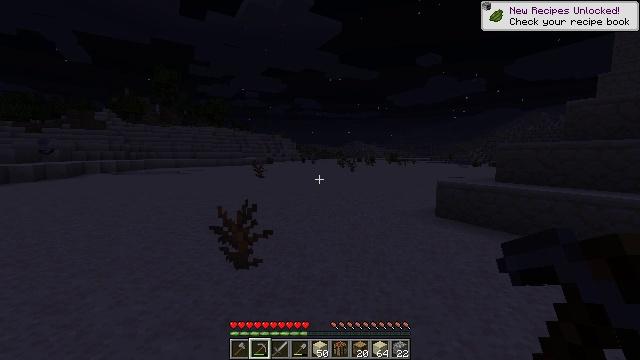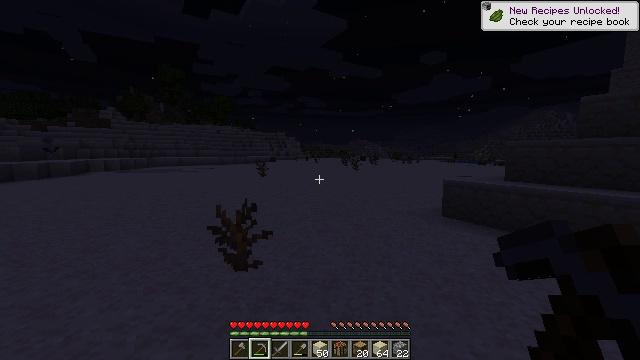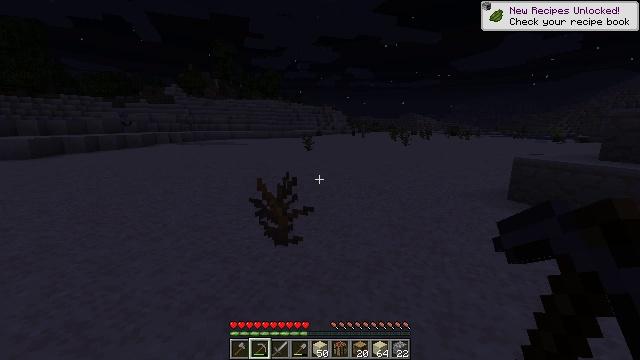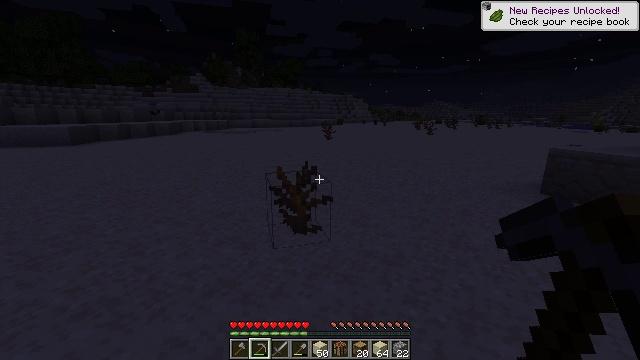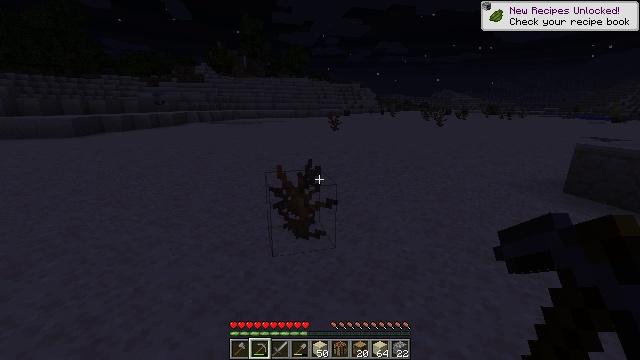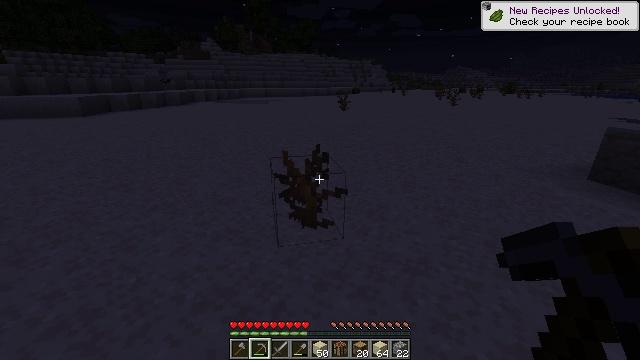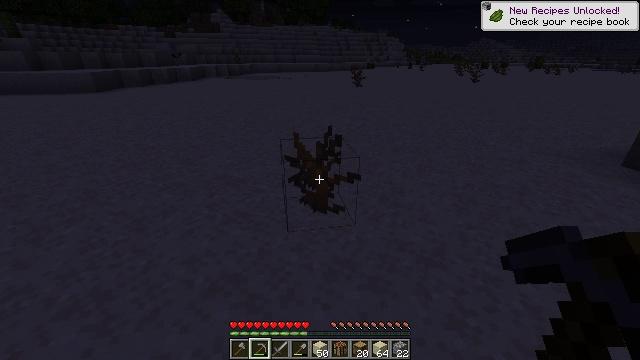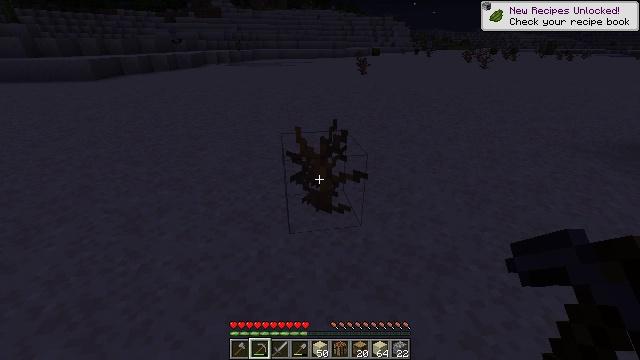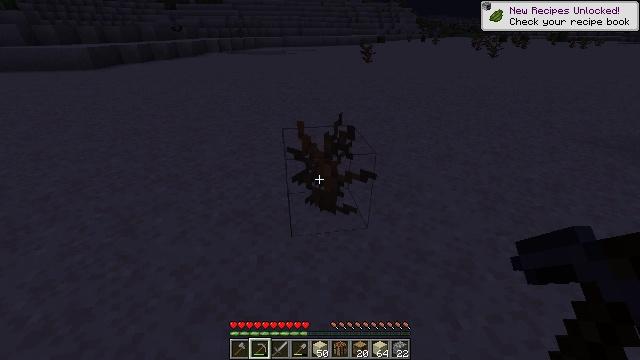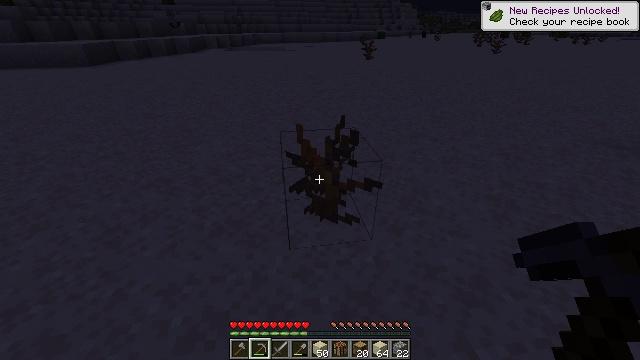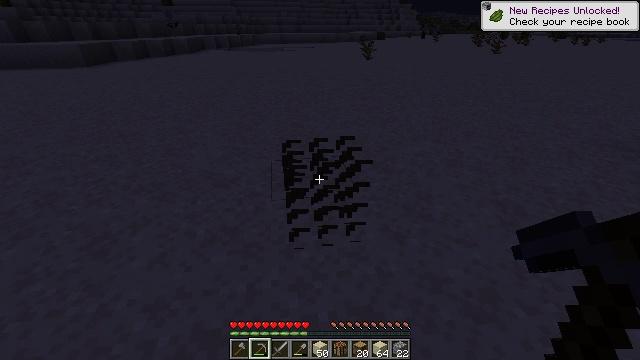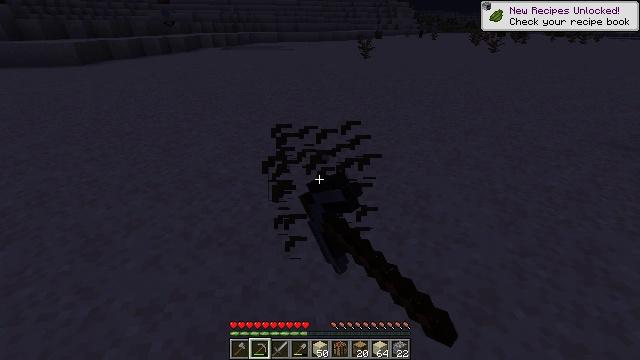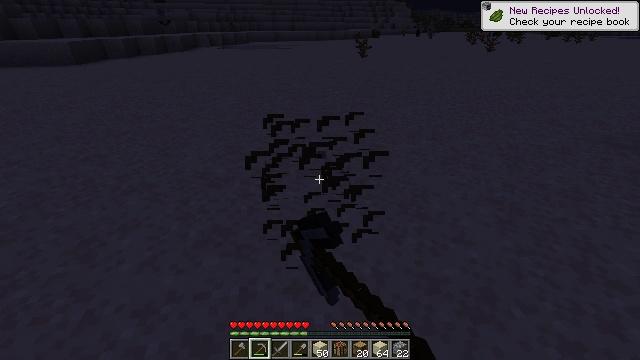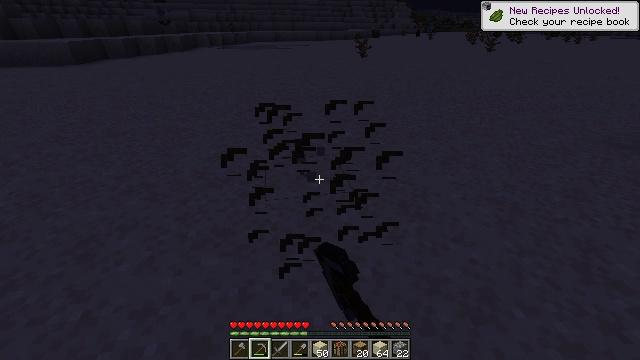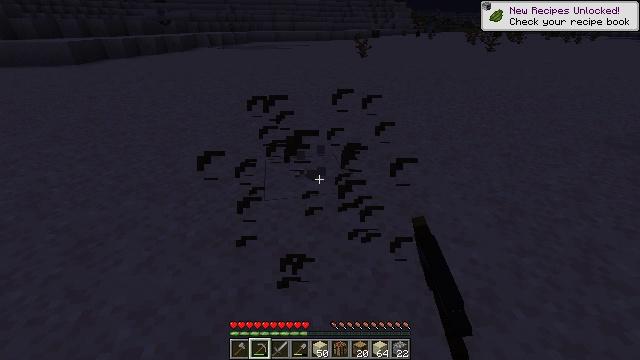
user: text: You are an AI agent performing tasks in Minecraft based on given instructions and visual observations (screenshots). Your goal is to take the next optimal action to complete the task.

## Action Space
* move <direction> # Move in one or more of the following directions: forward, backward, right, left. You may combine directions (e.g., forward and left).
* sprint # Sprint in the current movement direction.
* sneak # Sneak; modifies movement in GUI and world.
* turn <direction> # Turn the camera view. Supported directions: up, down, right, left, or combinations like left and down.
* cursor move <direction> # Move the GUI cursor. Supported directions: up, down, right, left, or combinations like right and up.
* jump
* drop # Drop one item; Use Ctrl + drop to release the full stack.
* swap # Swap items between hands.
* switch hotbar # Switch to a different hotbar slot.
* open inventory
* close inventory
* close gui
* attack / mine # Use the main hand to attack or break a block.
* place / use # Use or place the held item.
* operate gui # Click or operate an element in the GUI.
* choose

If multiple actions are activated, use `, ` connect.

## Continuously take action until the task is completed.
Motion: motion action
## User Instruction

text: Harvest the dead bush.
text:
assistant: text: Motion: move forward
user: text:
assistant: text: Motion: move forward, turn left and down
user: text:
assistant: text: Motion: move forward, turn left and down
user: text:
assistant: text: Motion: move forward, turn left and down
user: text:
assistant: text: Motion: move forward, turn left and down
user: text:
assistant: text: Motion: move forward, turn left and down
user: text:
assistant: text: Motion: move forward, turn down
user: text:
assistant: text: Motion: move forward, turn down
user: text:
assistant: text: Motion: no_op
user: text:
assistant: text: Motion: attack / mine
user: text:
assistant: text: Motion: attack / mine
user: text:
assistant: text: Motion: attack / mine
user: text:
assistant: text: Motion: attack / mine
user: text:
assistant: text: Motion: attack / mine
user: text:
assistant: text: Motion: attack / mine